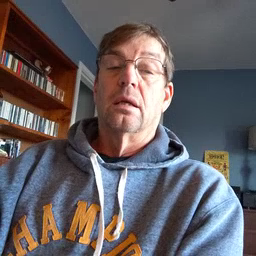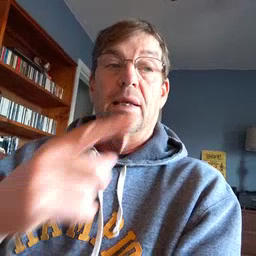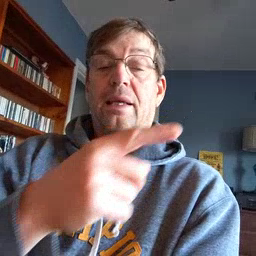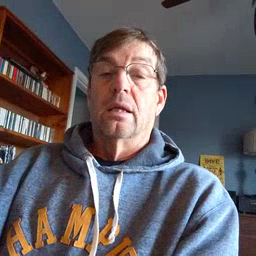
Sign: hesheit